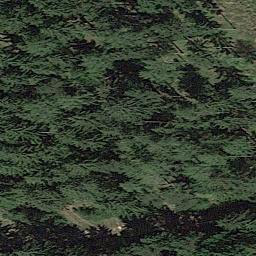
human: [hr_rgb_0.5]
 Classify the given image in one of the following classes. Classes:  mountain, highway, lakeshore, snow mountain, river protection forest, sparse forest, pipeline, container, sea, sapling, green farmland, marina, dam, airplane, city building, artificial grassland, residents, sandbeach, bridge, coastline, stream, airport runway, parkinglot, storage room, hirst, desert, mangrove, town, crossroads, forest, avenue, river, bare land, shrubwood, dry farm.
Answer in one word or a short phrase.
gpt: forest